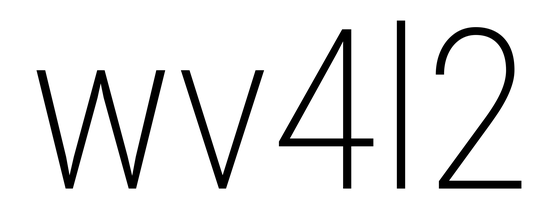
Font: Roboto_Condensed_ExtraLight